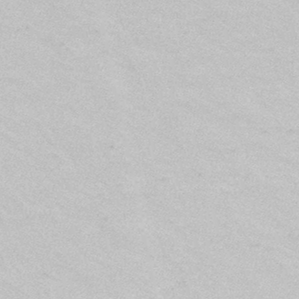
Label: frost